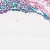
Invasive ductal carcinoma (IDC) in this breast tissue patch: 0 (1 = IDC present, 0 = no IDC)